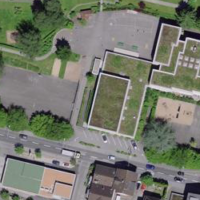
EUNIS habitat code: 55
Species observed at this site:
Salvia pratensis